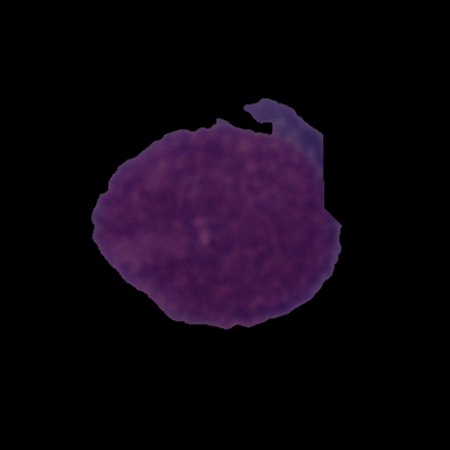
Label: cancer